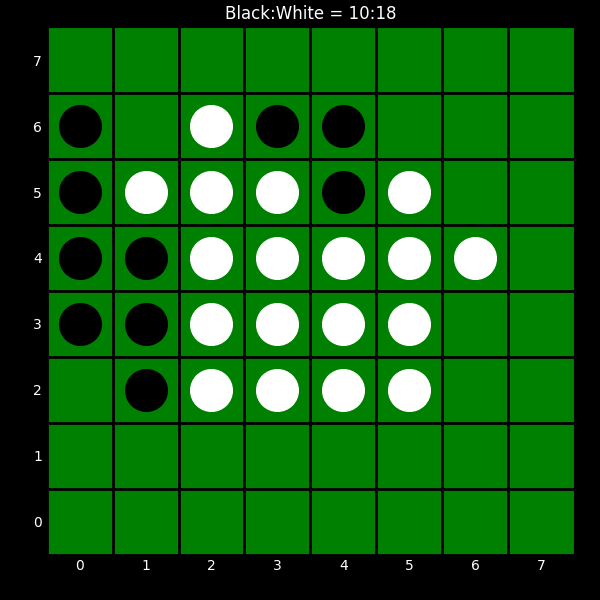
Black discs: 10
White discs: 18